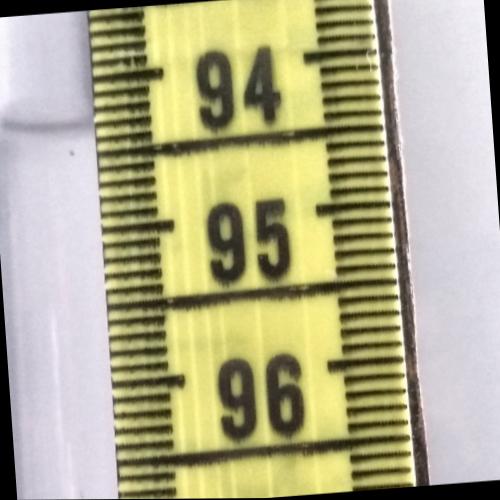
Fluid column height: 94.3 cm